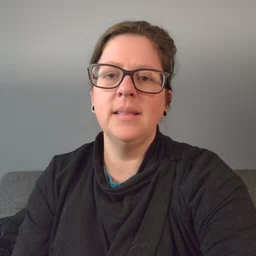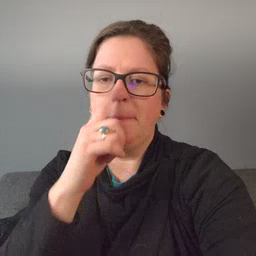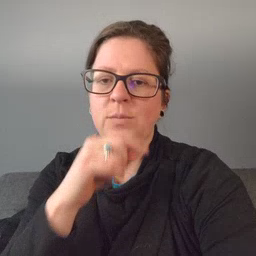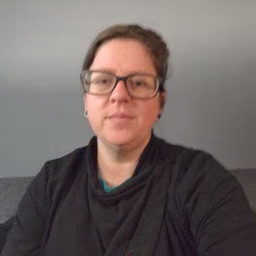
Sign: mouse